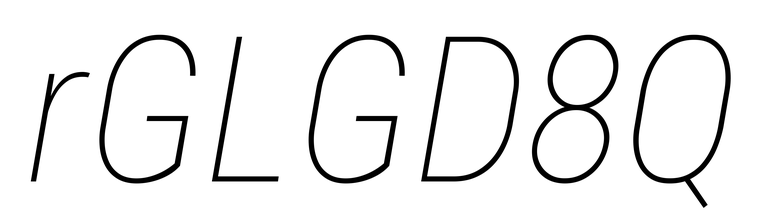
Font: Roboto-Italic_Condensed_Thin_Italic